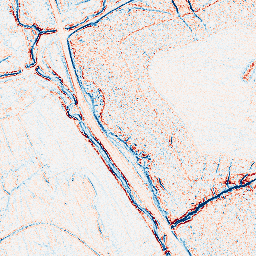
Category: edge_preserving
Decomposition family: bilateral
Decomposition parameters: d: 5
sigma_color: 100
sigma_space: 100
Upsampling method: regularized
Upsampling parameters: scale: 4
lambda_reg: 0.01
Upsampling scale: 4